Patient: sex F, age 61
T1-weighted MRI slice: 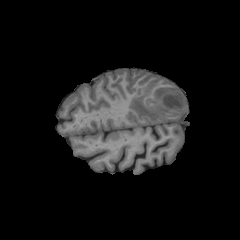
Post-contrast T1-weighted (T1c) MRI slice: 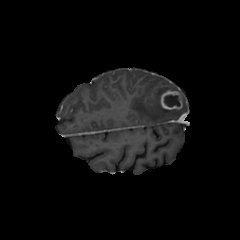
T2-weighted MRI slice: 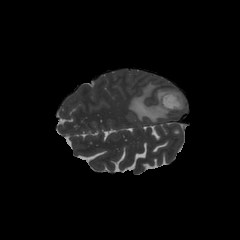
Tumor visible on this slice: yes
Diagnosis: Glioblastoma, IDH-wildtype
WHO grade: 4